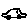
Label: car